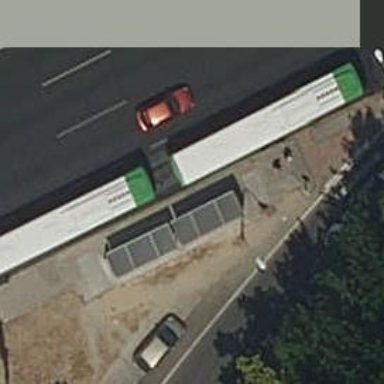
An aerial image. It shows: Bus stop with shelter. It is platform for public transport.